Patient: sex M, age 42
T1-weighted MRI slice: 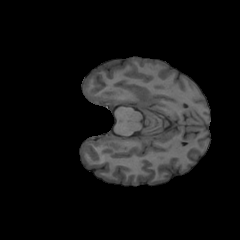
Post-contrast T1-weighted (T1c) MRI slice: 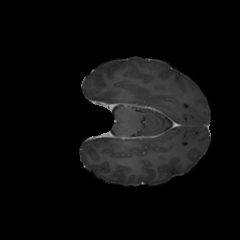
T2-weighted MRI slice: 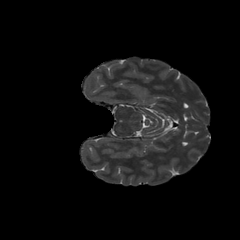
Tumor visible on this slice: no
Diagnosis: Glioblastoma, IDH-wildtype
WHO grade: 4